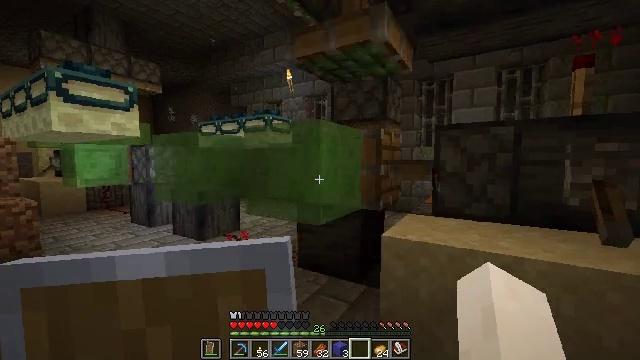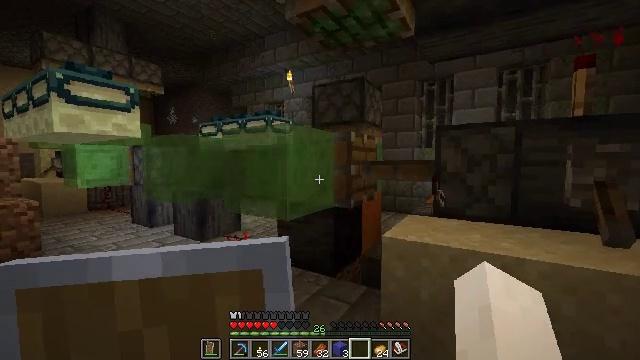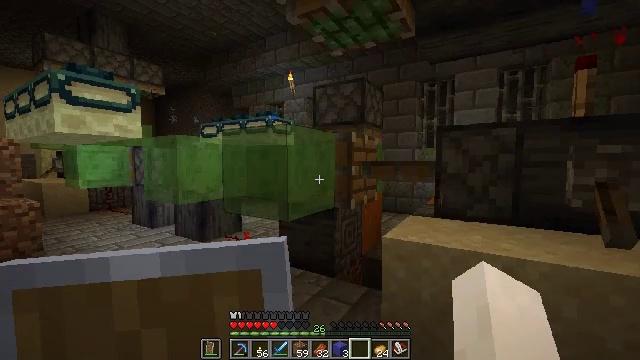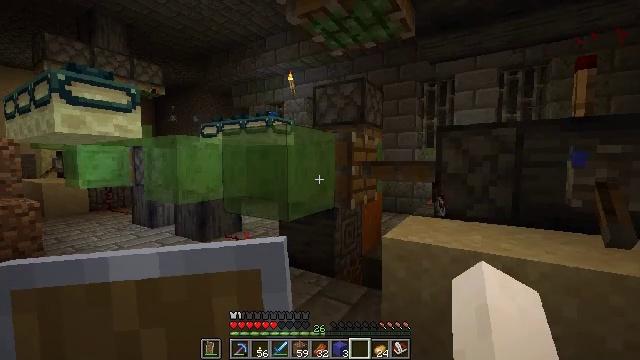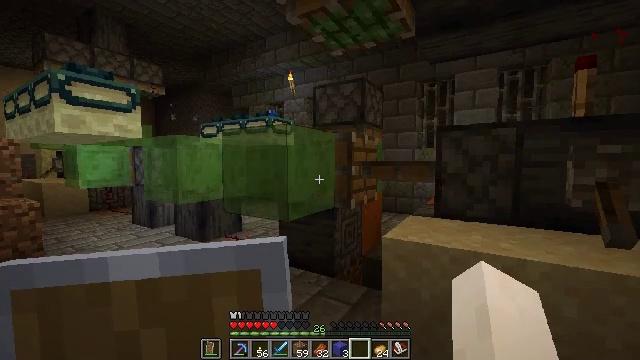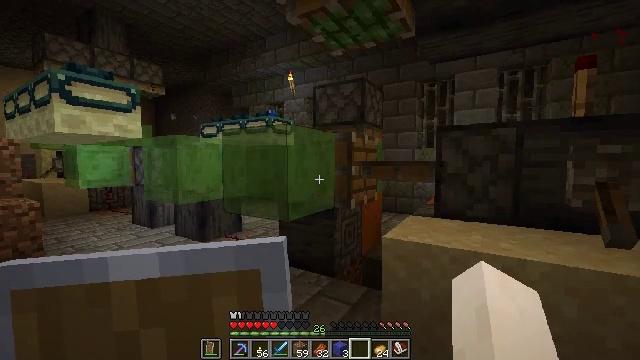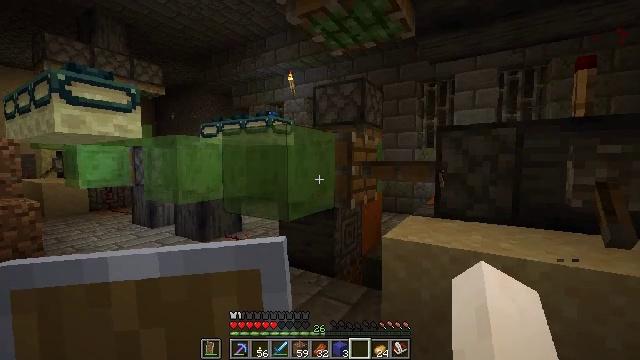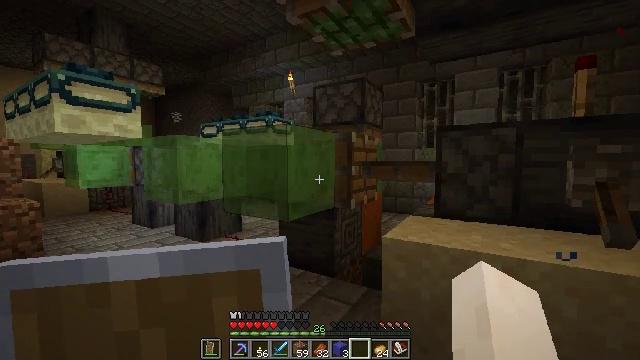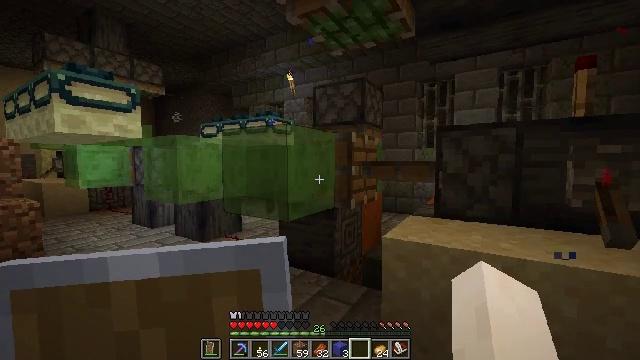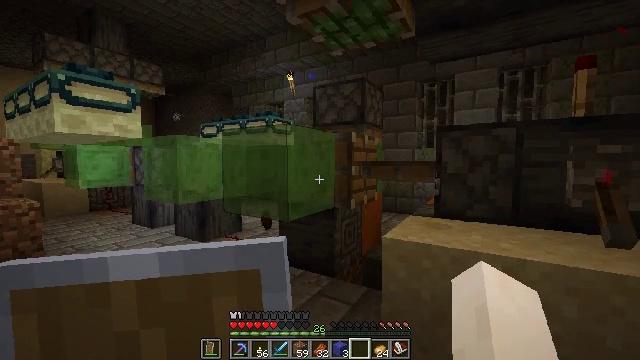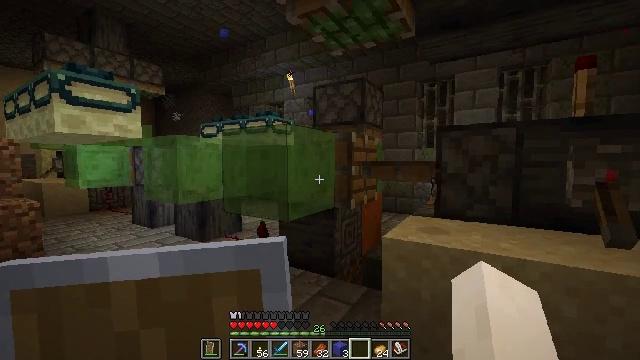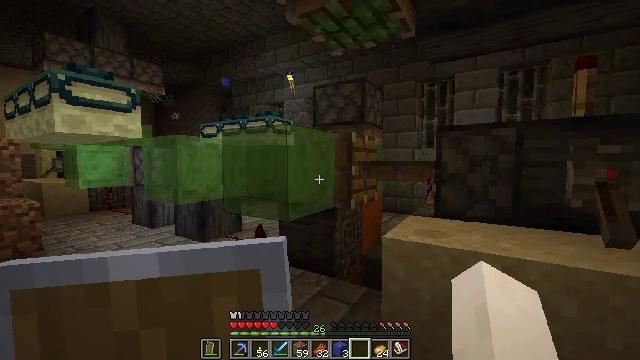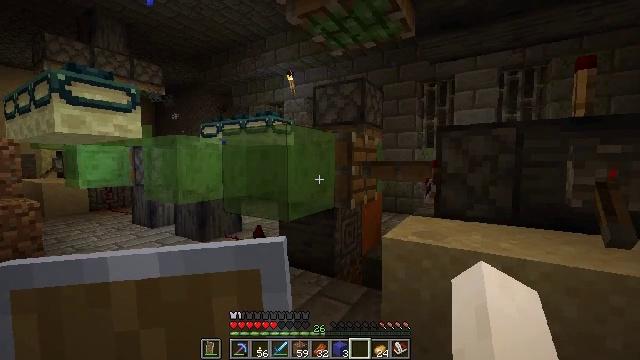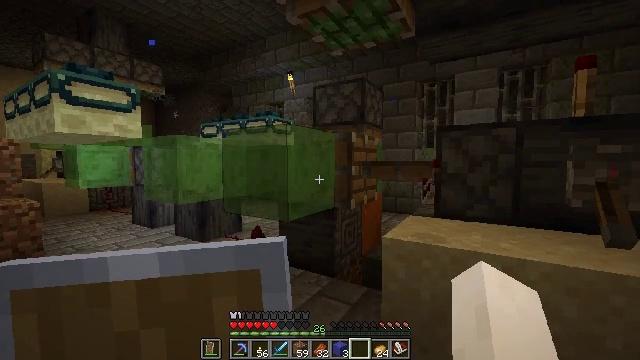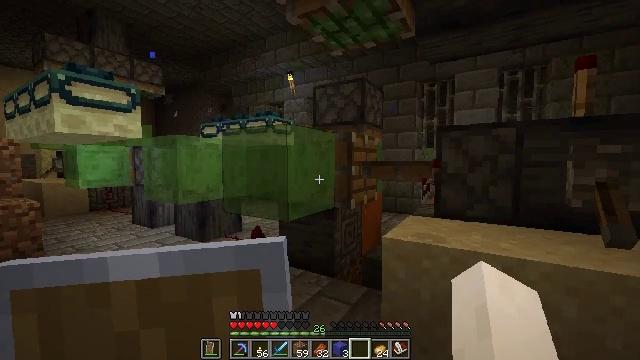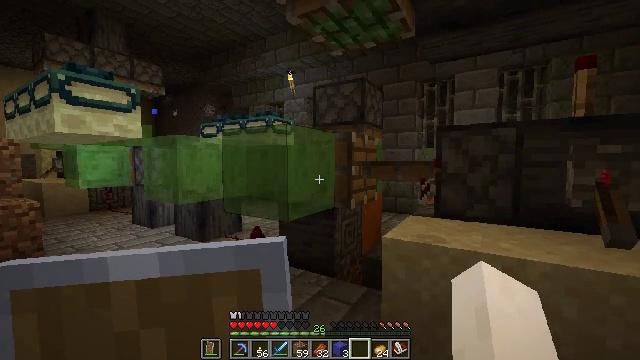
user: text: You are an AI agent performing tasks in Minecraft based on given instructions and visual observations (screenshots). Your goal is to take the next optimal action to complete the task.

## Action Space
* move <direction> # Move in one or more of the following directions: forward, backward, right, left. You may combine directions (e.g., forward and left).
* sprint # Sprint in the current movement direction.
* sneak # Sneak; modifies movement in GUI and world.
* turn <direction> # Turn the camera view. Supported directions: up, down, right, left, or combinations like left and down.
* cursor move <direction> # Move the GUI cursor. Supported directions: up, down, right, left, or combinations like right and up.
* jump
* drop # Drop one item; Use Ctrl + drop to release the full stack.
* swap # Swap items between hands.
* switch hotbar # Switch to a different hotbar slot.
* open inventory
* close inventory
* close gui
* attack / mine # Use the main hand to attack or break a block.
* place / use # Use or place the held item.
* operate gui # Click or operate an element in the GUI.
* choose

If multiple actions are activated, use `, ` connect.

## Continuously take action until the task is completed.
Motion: motion action
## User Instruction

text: Remove the sticky piston from its position.
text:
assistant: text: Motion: no_op
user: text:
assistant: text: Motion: no_op
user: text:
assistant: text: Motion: no_op
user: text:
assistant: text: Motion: no_op
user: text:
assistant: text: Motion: no_op
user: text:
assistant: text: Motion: no_op
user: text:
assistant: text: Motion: no_op
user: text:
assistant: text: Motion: no_op
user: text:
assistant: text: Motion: no_op
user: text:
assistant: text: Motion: no_op
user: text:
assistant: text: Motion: no_op
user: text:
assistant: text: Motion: no_op
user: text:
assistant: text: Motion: no_op
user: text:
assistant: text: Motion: no_op
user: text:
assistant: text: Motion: no_op
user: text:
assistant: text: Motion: no_op
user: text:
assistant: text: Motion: no_op
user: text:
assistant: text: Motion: no_op
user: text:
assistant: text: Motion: no_op
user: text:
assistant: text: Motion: no_op
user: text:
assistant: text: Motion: no_op
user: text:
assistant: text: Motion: no_op
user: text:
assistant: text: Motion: no_op
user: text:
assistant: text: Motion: no_op
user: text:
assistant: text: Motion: turn right and down
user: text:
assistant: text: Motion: turn left and down
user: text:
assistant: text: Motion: move forward, turn left and down
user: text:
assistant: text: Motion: move forward
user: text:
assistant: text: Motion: move forward
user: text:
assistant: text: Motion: move forward